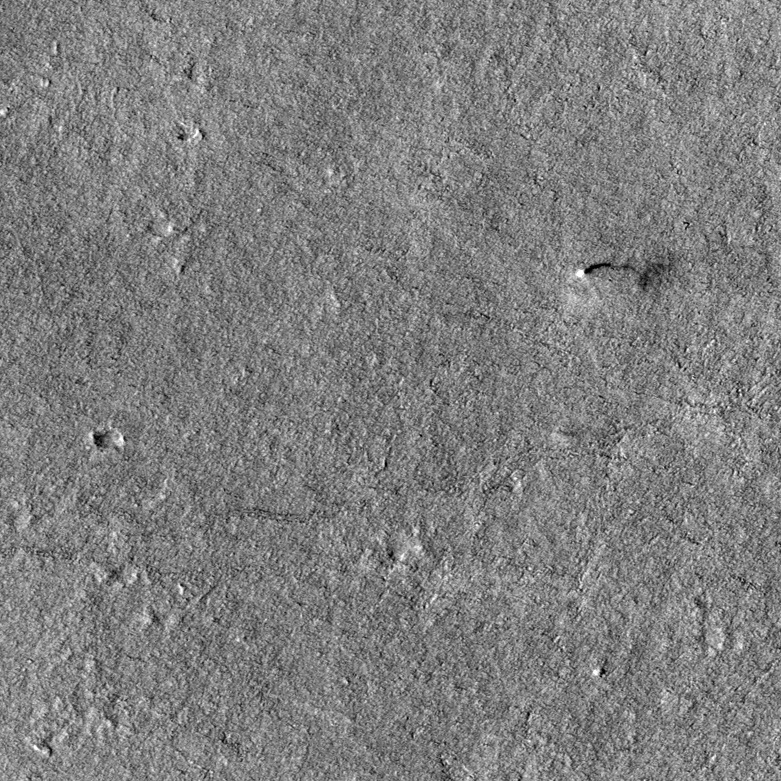
Label: dustdevil